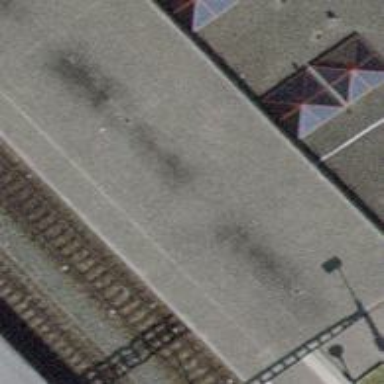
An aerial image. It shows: Black bench.